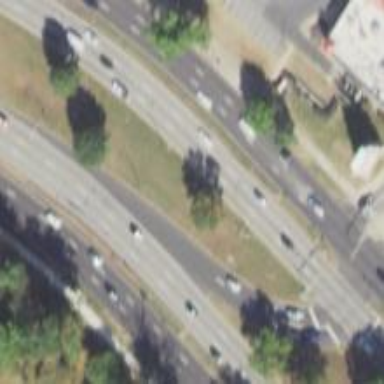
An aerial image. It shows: Trunk link highway with asphalt surface.